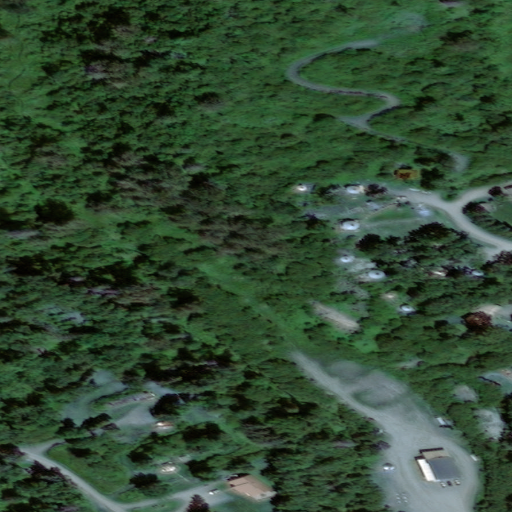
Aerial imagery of valley in Alaska named Bear Canyon containing only unknown